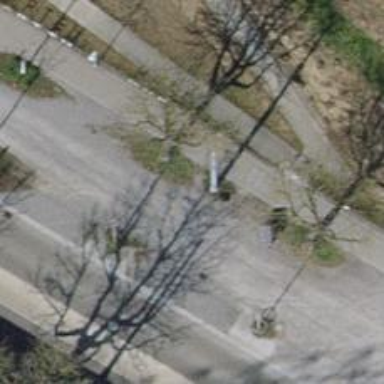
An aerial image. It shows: Avenue of trees.